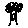
Label: tree